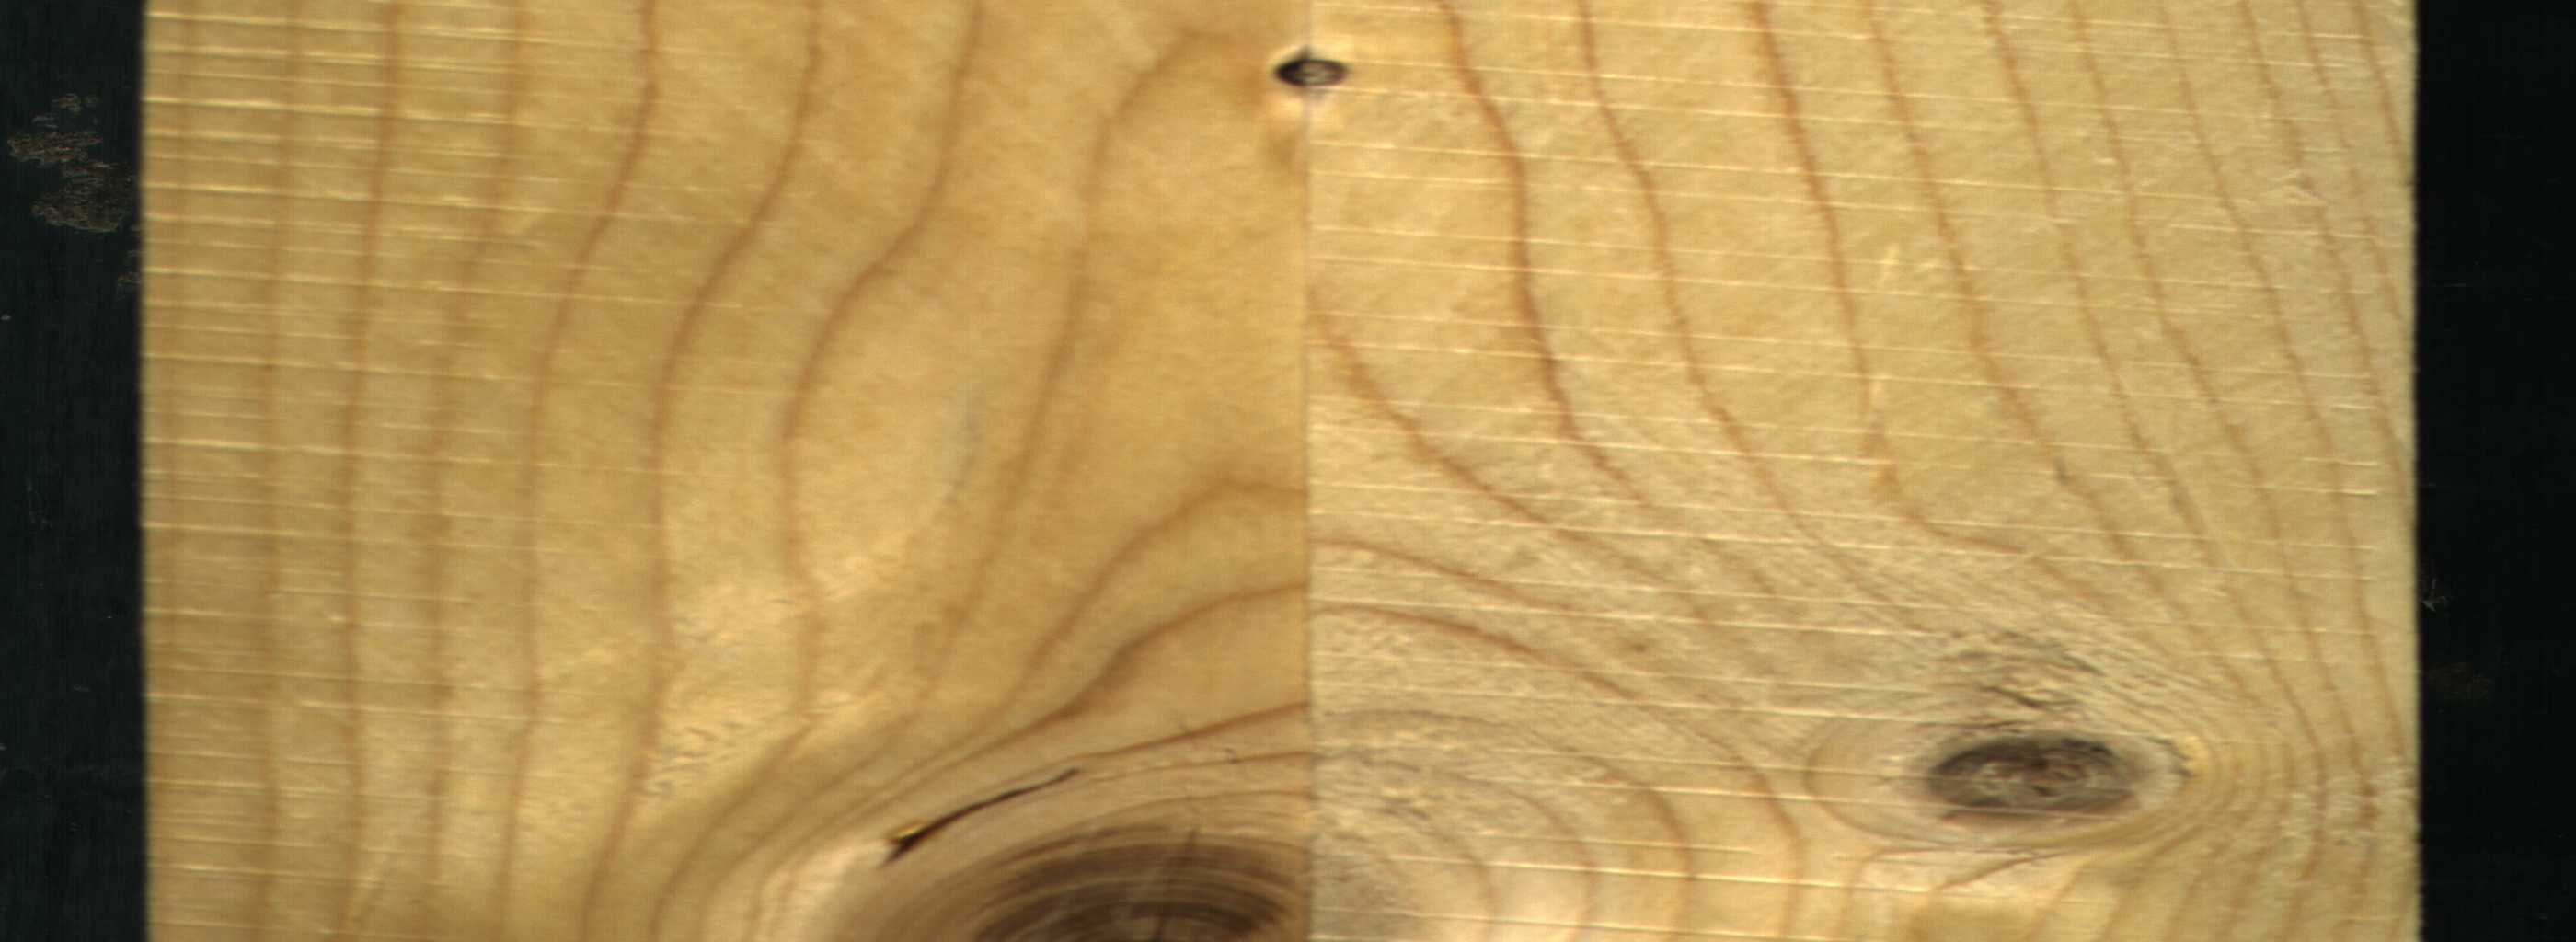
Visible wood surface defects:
Dead_Knot
Dead_Knot
Dead_Knot
Live_Knot